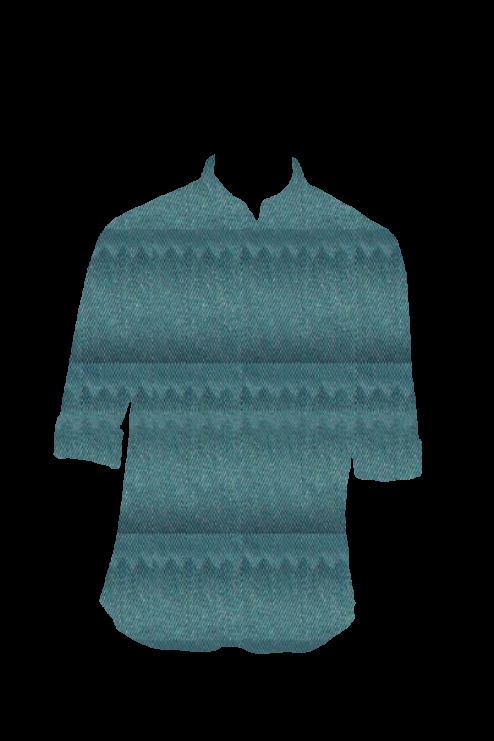
teal jacquard tee